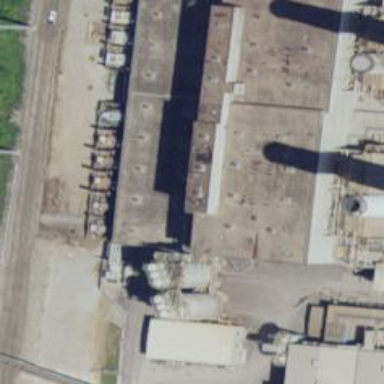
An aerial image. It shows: Generator powered by steam turbine.